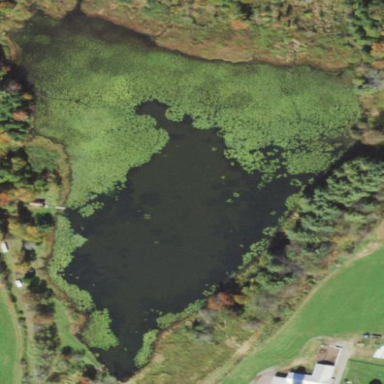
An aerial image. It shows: Natural lake or reservoir with water.